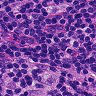
Metastatic tissue present: no